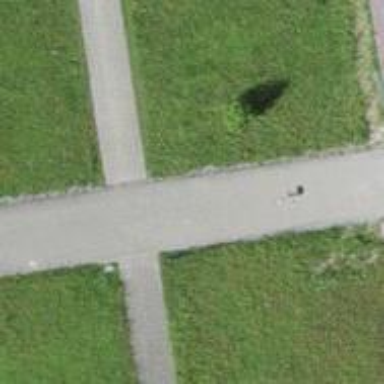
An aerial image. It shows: Pedestrian path with asphalt surface.